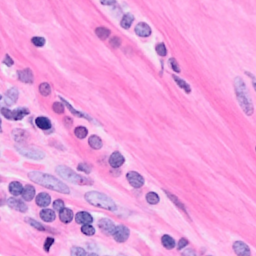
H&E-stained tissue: Breast